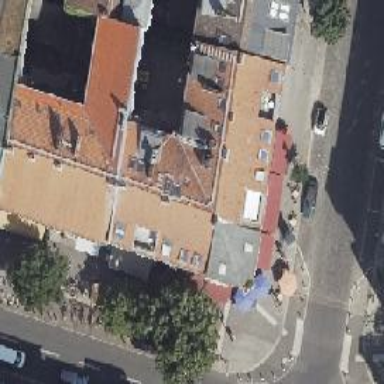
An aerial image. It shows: Pub.